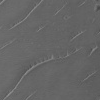
Atmospheric dust classification: not_dusty